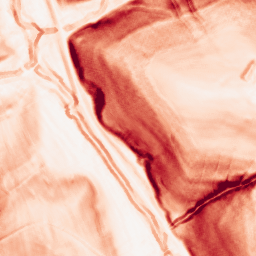
Category: morphological
Decomposition family: morphological_gradient
Decomposition parameters: size: 3
shape: diamond
Upsampling method: fft_zeropad
Upsampling parameters: scale: 2
Upsampling scale: 2